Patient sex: M
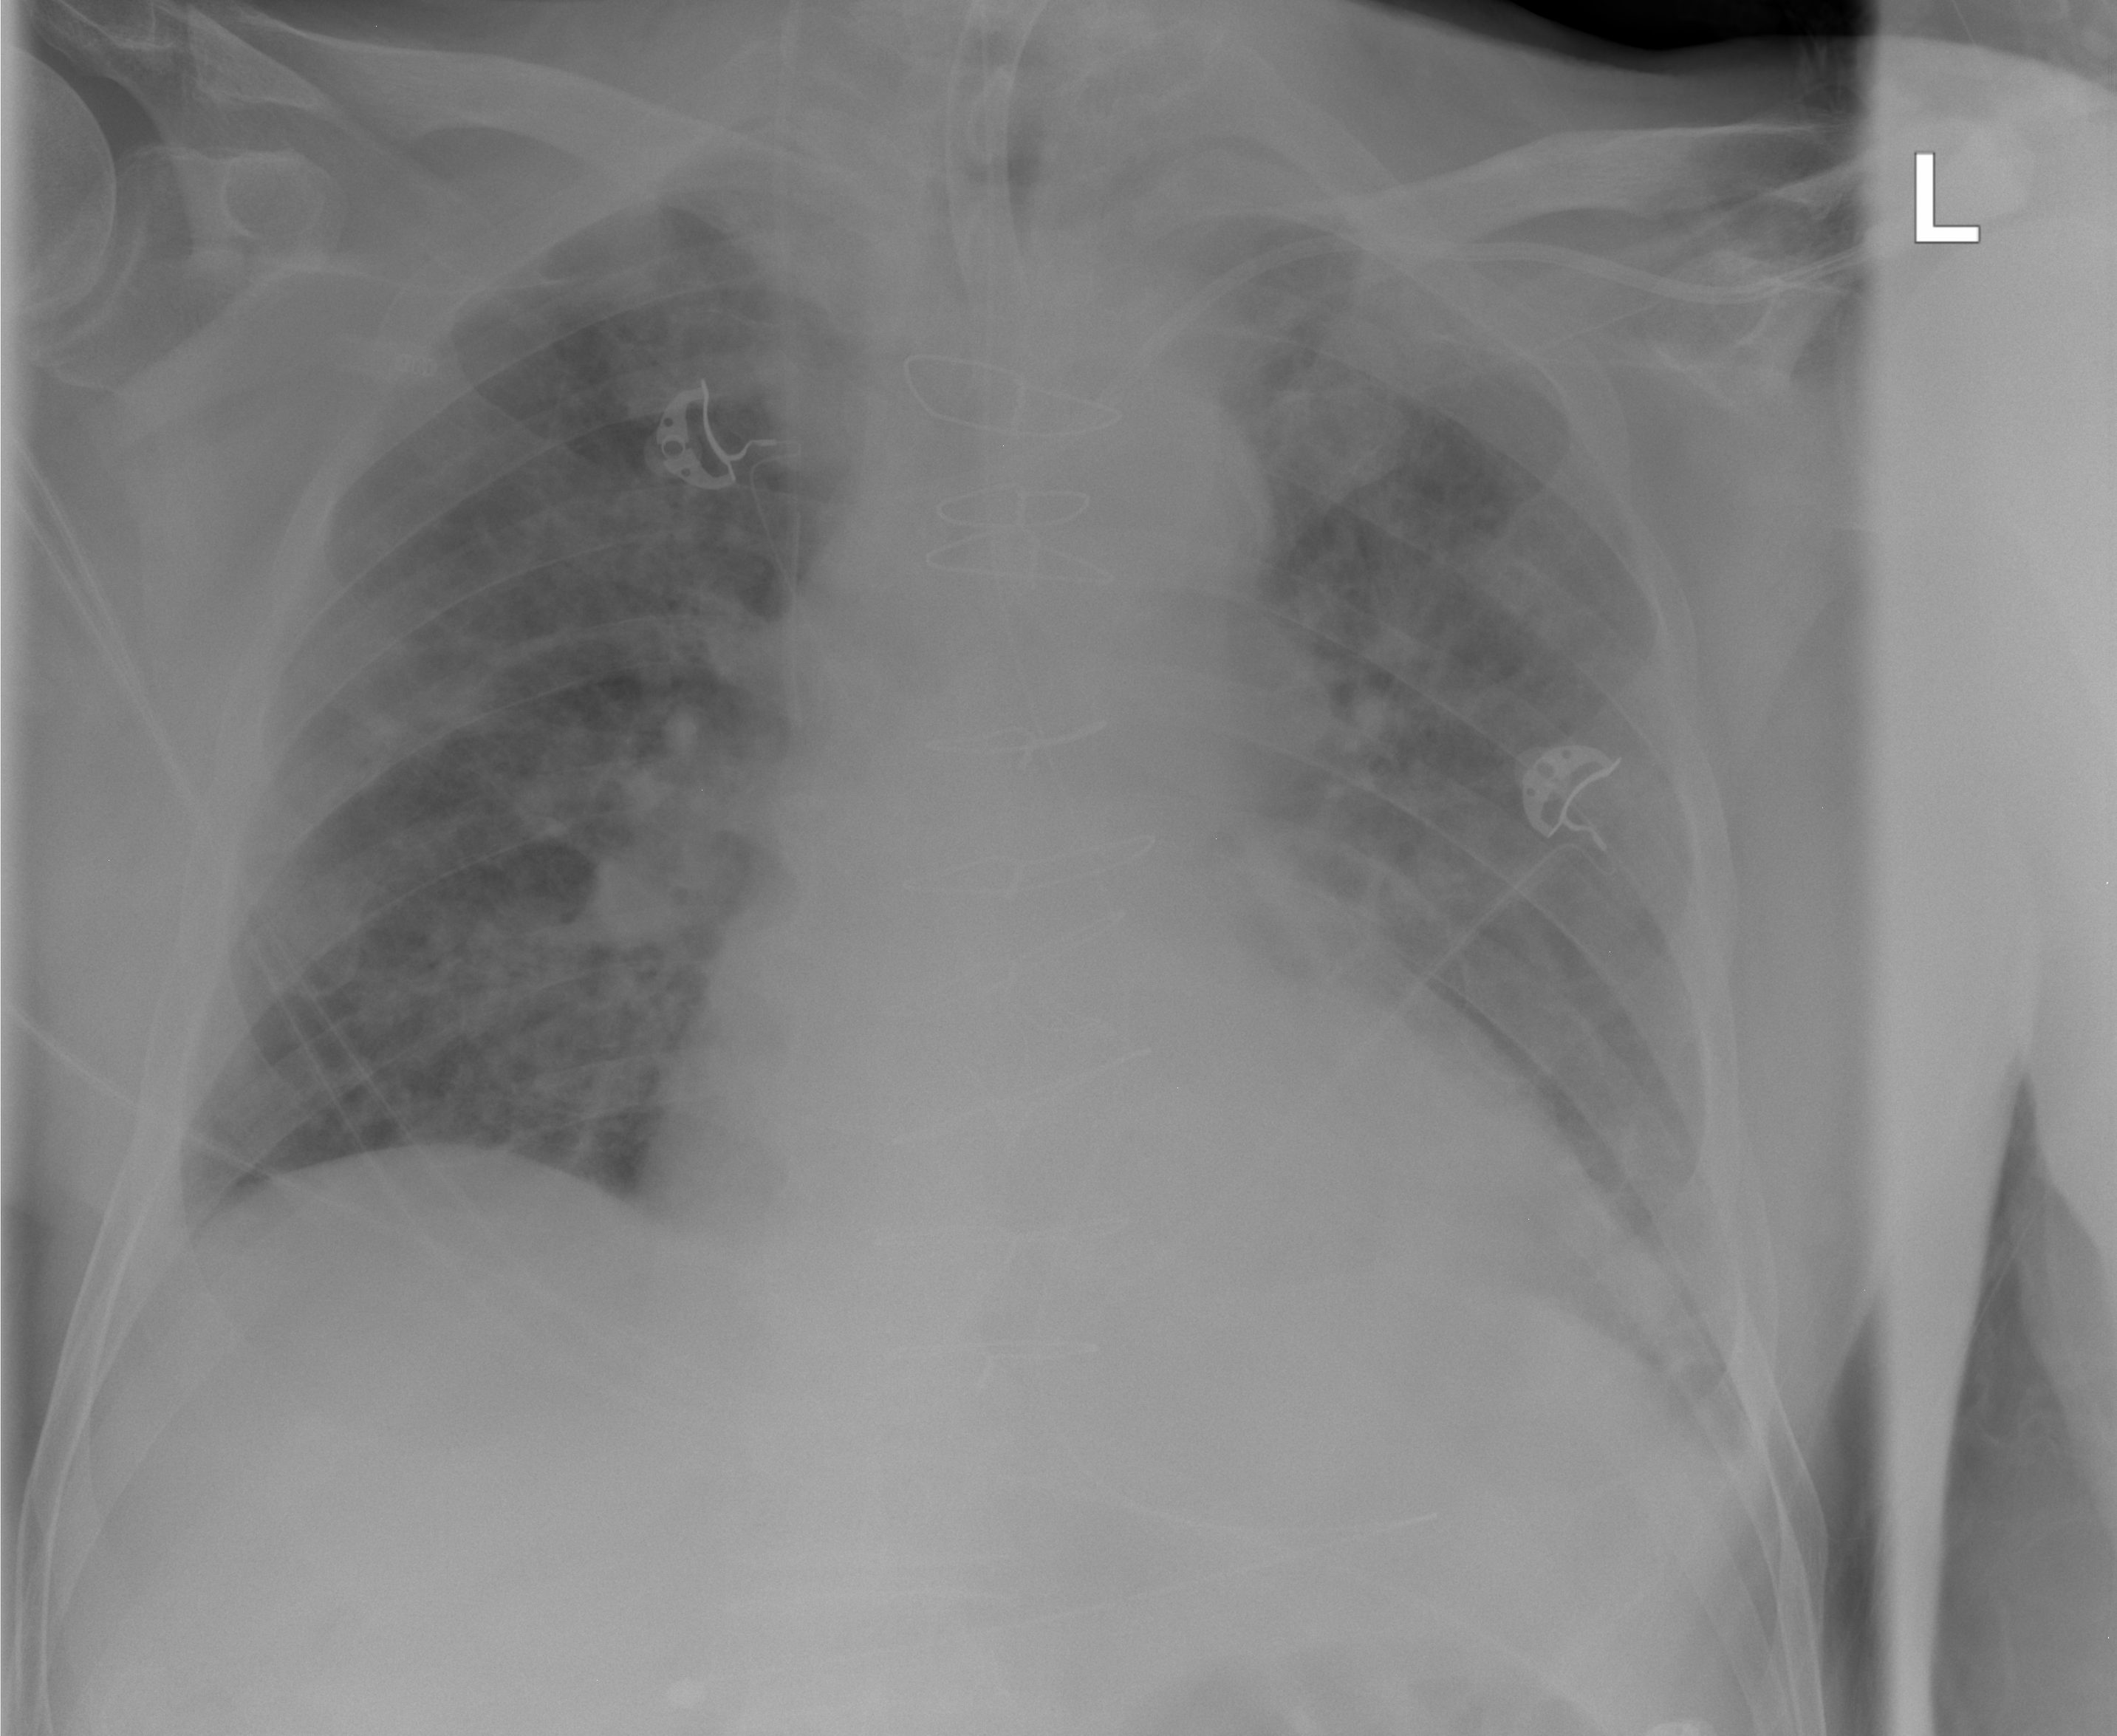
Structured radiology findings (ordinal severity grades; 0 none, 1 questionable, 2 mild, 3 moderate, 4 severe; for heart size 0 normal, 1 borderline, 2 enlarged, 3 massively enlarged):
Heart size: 2
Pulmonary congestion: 3
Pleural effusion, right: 0
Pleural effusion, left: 2
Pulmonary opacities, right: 2
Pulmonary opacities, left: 2
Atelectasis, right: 0
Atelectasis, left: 2